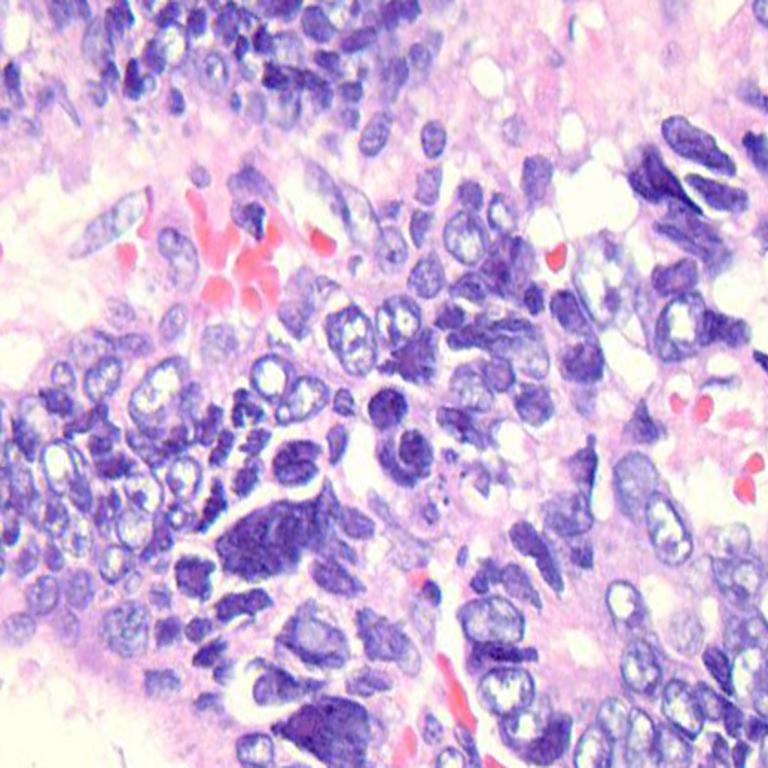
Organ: colon
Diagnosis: adenocarcinomas